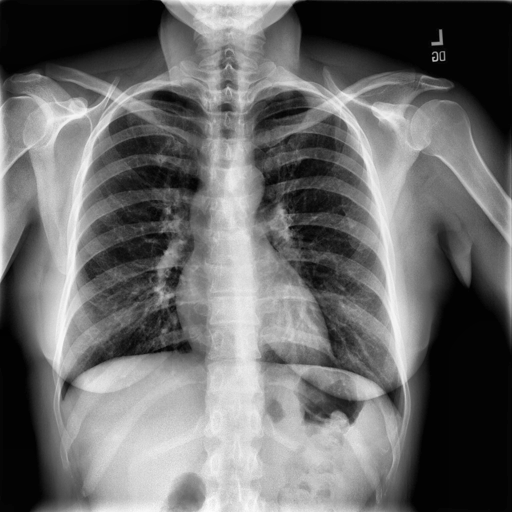
Finding: NORMAL